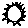
Label: sun